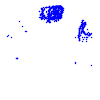
Particle: kaon